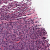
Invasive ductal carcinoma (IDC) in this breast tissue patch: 1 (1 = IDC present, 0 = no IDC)